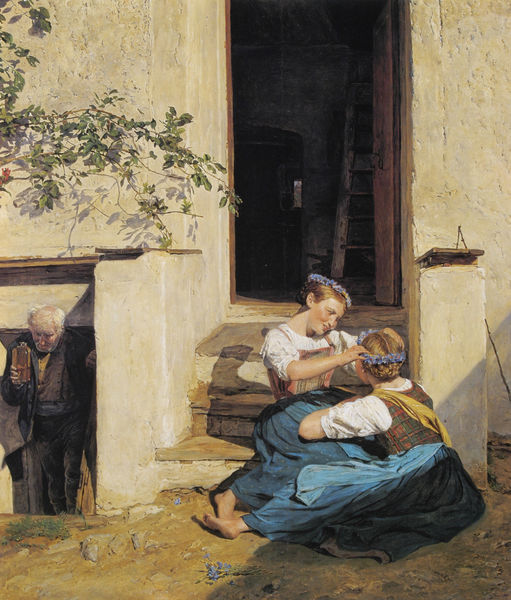
Titel: "Kranzbindende Mädchen"
Künstler: Ferdinand Georg Waldmüller
Standort: Kassel
Institution: Neue Galerie, Staatliche Museen Kassel
Schlagwörter: baum, blau, blätter, dunkel, gemälde, laub, mann, schatten, weiß, frauen, gelb, grün, menschen, mädchen, ocker, sand, sitzen, äste, blumen, braun, frau, frisur, getränk, glas, hell, holz, kariert, kleid, kleider, licht, profil, raum, rücken, tür, zimmer, gebäude, haus, beige, fest, malerei, rock, alt, anzug, blond, flasche, wand, architektur, bluse, falten, inkarnat, knoten, stein, steine, öl, ast, erde, strauch, zweige, sonne, boden, haare, mittelscheitel, scheitel, genre, kinder, stock, deutschland, schärpe, schürze, dutt, sommer, fassade, türen, alter mann, mieder, röcke, blusen, schürzen, mauer, hof, türe, idylle, leiter, treppe, treppen, wein, spielen, glatze, türrahmen, menzel, stufe, stufen, weste, frühling, tor, schwestern, unten, flechten, spiel, barfuss, eingang, keller, spitzweg, alter, greis, helligkeit, fuss, blautöne, zweig, jugend, brille, haarkranz, fräulein, kranz, halbglatze, zuneigung, tracht, biedermeier, putz, ländlich, blumenkranz, oker, blütenkranz, generationen, kränze, einblick, klei, opa, dirndl, blumenkränze, haarkränze, schwelle, alt und jung, bekränzen, drau?en, fraue', gekalkt, haustür, holztreppe, leter, offene tür, rait, schürtze, steigen, tucj, weinkeller, freundinnen, großvater, stiege, blus, flsche, wester, biedermeyer, flashe, blumenkrank, freies, schwetern, kaller, kellder